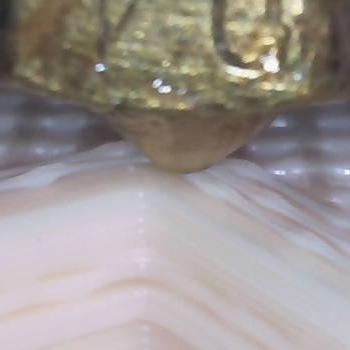
Flow rate: 35%